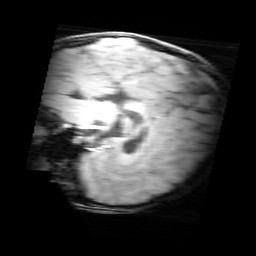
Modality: MP2RAGE
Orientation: sagittal
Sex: male
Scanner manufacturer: siemens
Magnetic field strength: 3 T
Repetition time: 5 s
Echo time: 0.00355 s